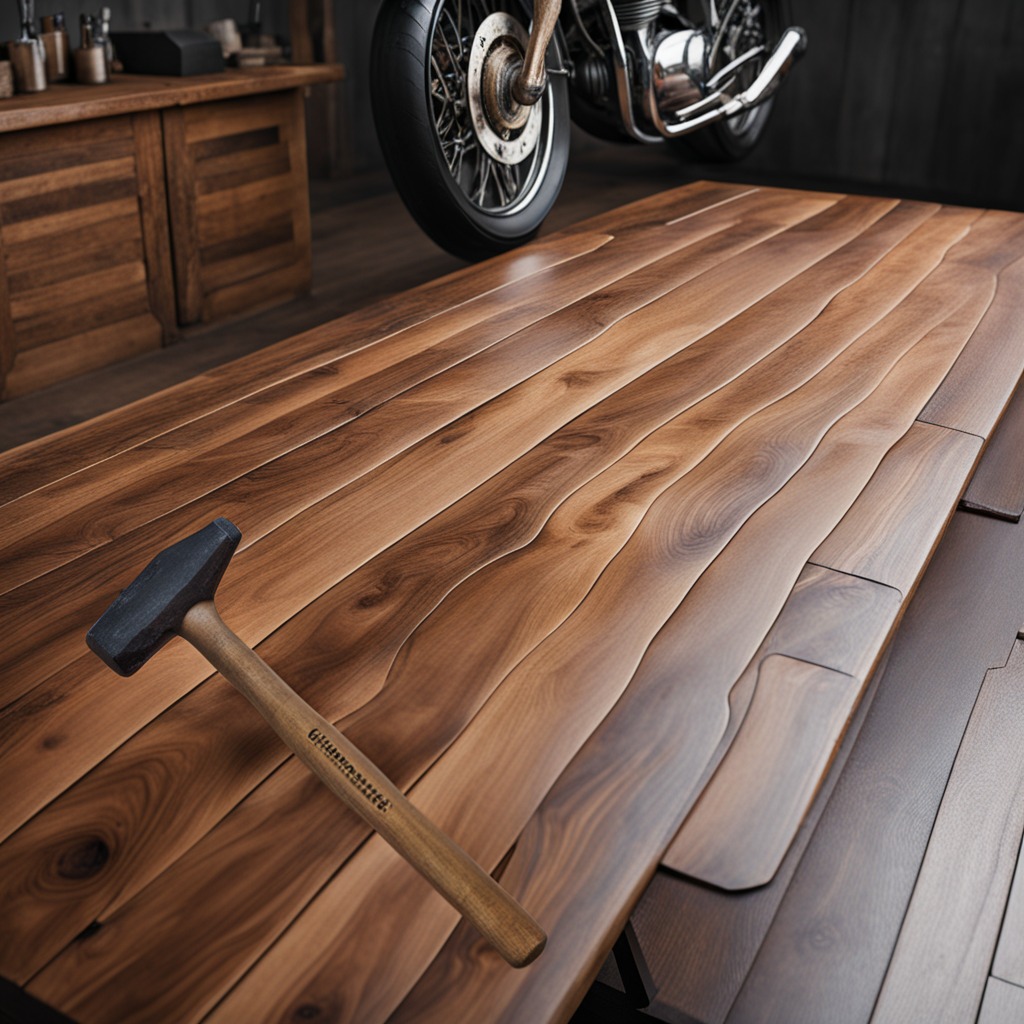
A hammer is lying on the oil-spilled wooden table in a vintage motorcycle garage.